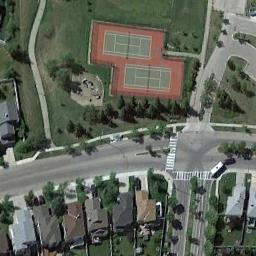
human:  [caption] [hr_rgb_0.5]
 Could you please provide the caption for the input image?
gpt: There is a road distance between the tennis court on the lawn and the residential area .

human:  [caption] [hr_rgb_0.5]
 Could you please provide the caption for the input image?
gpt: There are many different shapes and sizes of buildings next to the tennis courts .

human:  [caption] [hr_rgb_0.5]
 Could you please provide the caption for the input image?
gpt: The tennis court is on the grass next to some buildings and trees .

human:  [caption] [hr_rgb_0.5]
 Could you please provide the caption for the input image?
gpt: Two white cars were driving on the road beside the tennis court .

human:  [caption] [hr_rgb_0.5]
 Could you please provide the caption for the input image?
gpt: The tennis courts are on a green meadow beside some buildings .